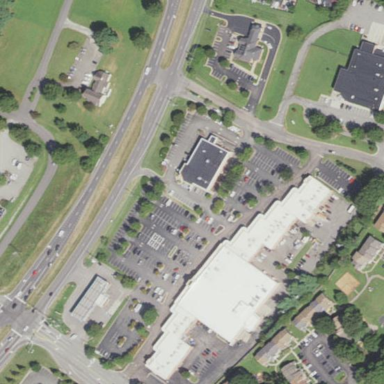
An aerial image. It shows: Retail area.